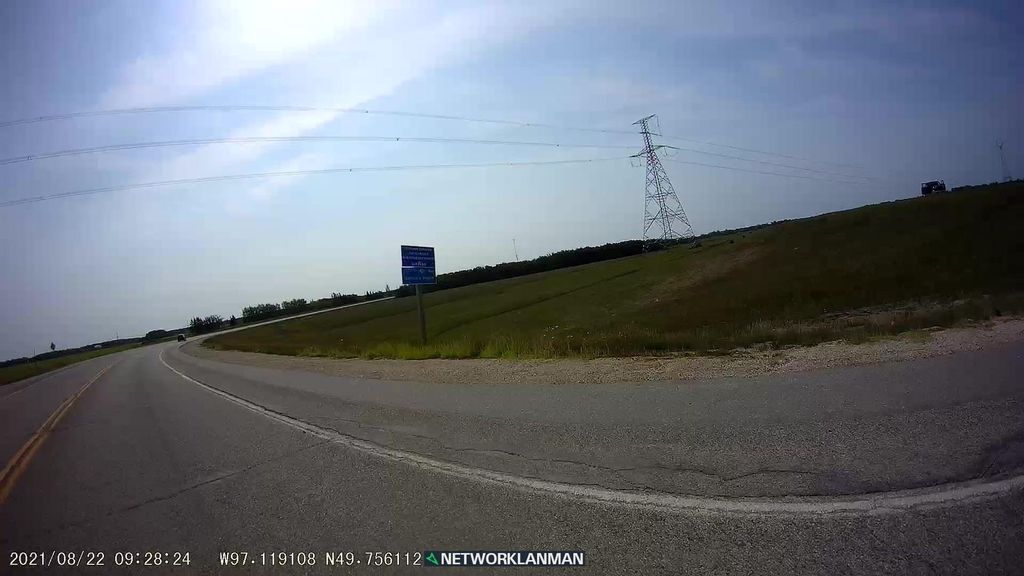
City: winnipeg